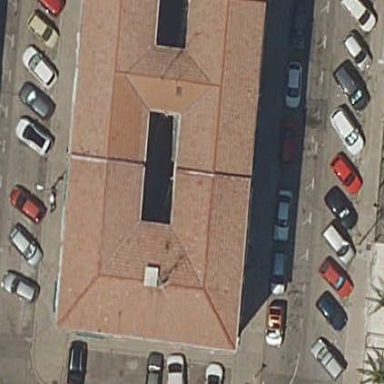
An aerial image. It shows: Building.